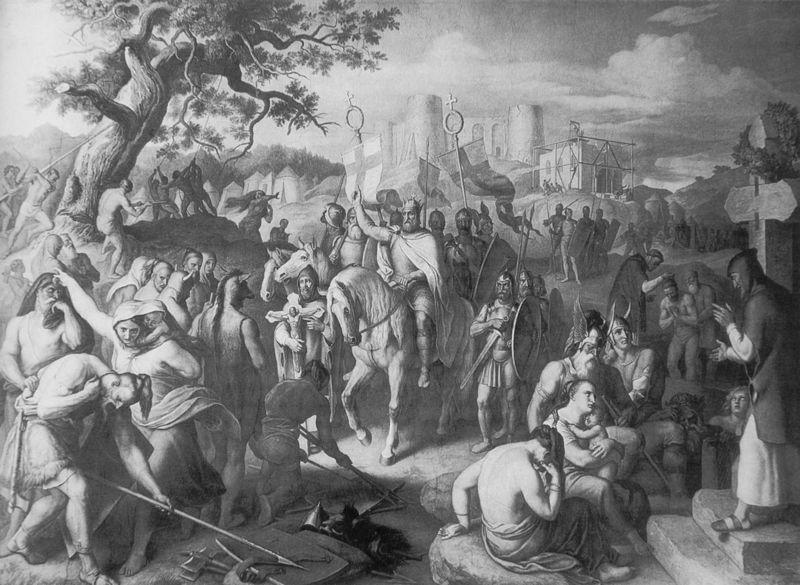
Titel: Bekehrung und Taufe der Sachsen
Künstler: Julius Schnorr von Carolsfeld
Standort: München
Institution: Residenz
Schlagwörter: baum, himmel, kampf, laub, mann, nackt, schatten, umhang, wasser, weiß, wolken, frauen, menschen, see, sitzen, stadt, äste, bewegung, frau, grau, licht, männer, schwarz, szene, zeichnung, gebäude, haus, schloss, weg, wolke, leute, menge, bart, geschichte, historie, stehen, ast, stamm, sonne, geistlicher, mantel, kind, krone, rechts, anhöhe, kinder, pferd, pferde, reiter, turm, bewegt, fahnen, fahne, flagge, baby, figuren, romantik, krieg, schlacht, crowd, crown, historienbild, kaiser, king, könig, lanze, men, people, priest, soldaten, soldiers, steps, sword, white, women, black, gray, grey, sitting, woman, zopf, stufe, stufen, sandalen, edel, frauem, schild, ruine, gerüst, antike, burg, kreuz, türme, links, festung, weinen, druck, schwarz-weiss, hochdruck, radierung, stich, schwert, waffen, soldat, waffe, ritter, armee, heer, sieg, stift, kleinkind, verzweiflung, helme, pfarrer, kreuze, jesus, axt, antik, christlich, clouds, man, rock, stone, tree, mittelalter, eroberung, krieger, historienmalerei, priester, building, hill, kapelle, kruzifix, village, mönch, geistliche, kreuzzug, lanzen, mönche, eiche, feldherr, helmet, kutten, speer, flaggen, karl, taufe, christen, jerusalem, castle, mother, army, sieger, cross, pfeile, flag, zelte, town, standarte, historisch, baustelle, flags, rückkehr, britain, standarten, tiefdruck, war, horse, missionar, shield, crucifix, einzug, monstranzen, kreuzritter, germanen, äxte, kreuiz, lanze7, siegreich, steinkreuz, spears, cemetary, baptism, killing, murder, heiden, banner, spear, infant, prisoner, knights, rider, fortress, lance, weapons, krpus, tents, conqueror, crusades, conquer, viking, schild schwert, entwaffnunf, erdzeichen, eselskostüm, noose, waffenablage, unterlegene, bachanal, baptise, contruction